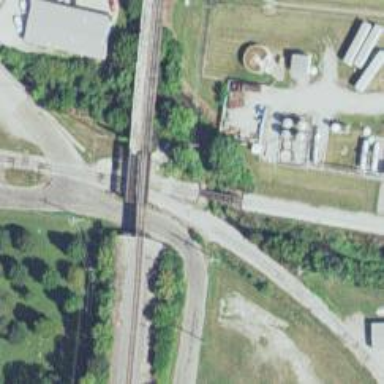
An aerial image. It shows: Preserved railway track with one set of tracks.